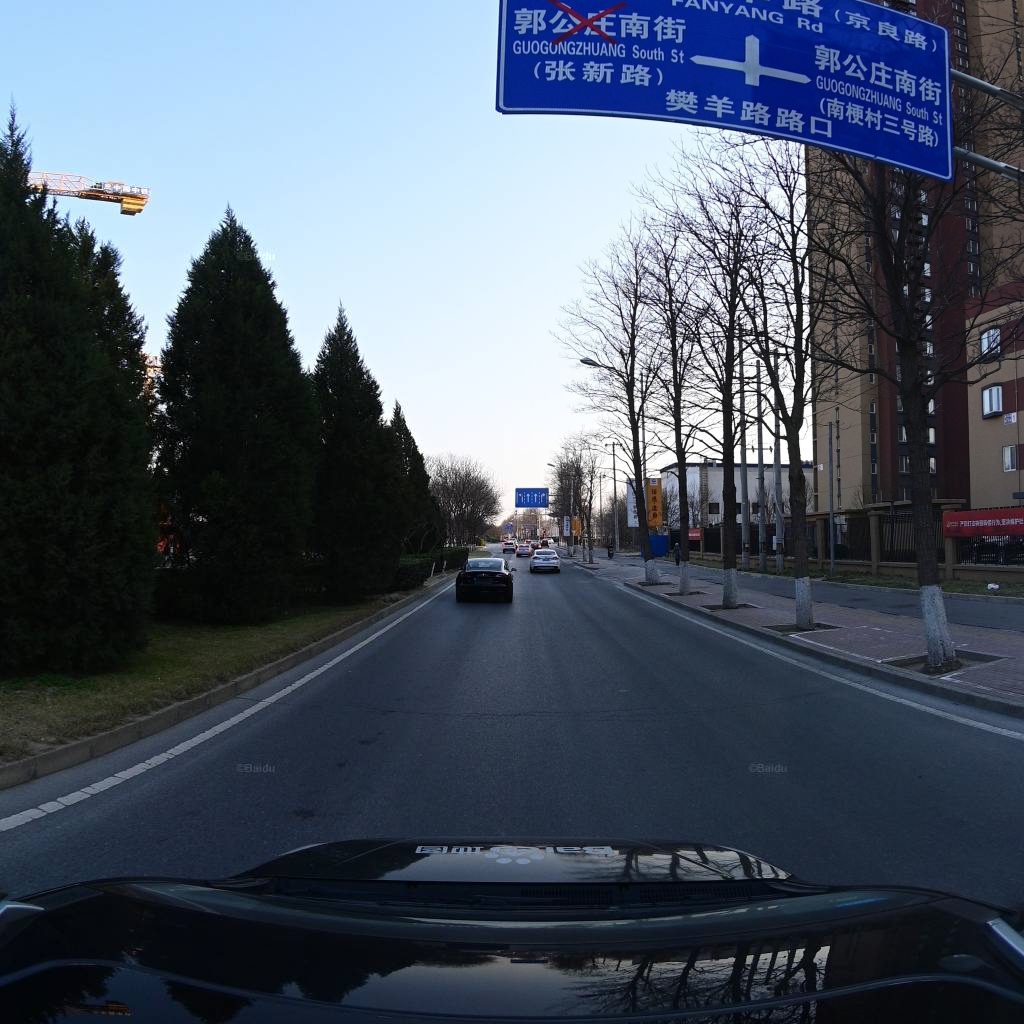
Region: Fengtai
Road damage annotations: transverse crack